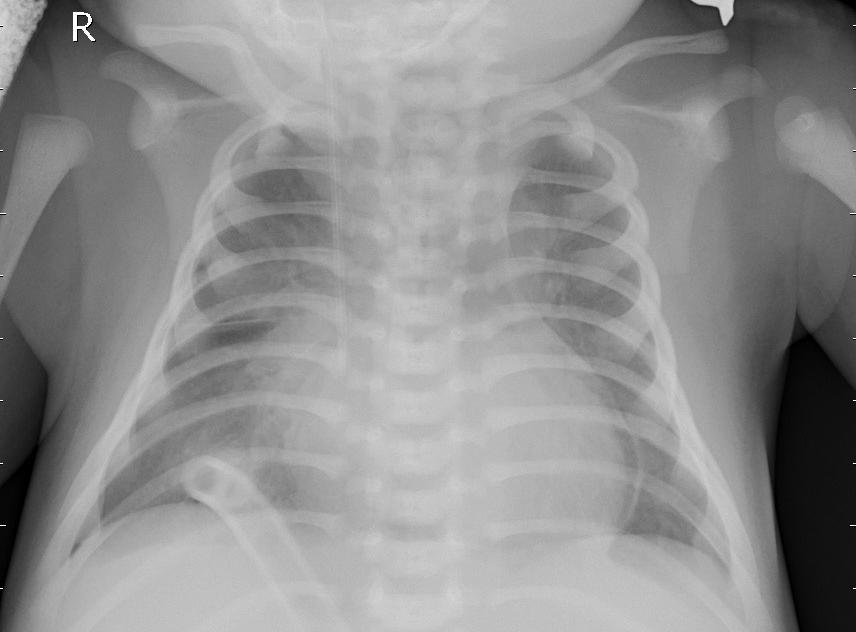
Diagnosis: PNEUMONIA